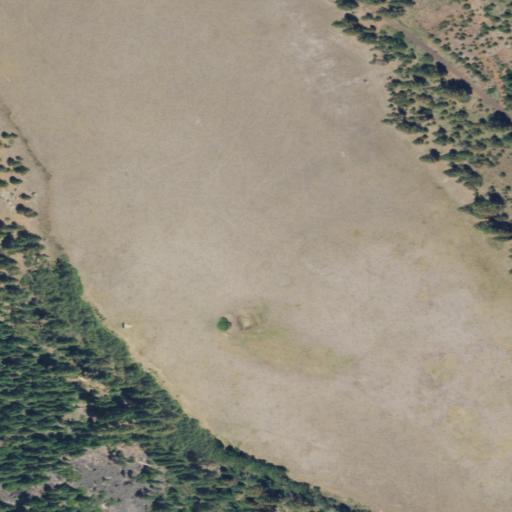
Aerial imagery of depression(s) in Oregon named Bear Wallow containing herbaceous wetlands, evergreen forest, shrub, open development, and woody wetlands